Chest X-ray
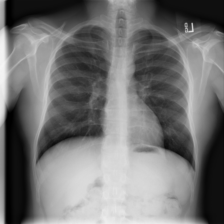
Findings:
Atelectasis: negative
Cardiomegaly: negative
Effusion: negative
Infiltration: negative
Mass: negative
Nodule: negative
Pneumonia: negative
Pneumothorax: negative
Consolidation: negative
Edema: negative
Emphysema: negative
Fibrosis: negative
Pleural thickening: negative
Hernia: negative